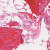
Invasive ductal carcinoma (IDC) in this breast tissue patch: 0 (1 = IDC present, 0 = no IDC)